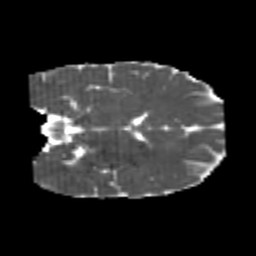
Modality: MD
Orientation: coronal
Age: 24
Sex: male
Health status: healthy
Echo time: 0.074 s